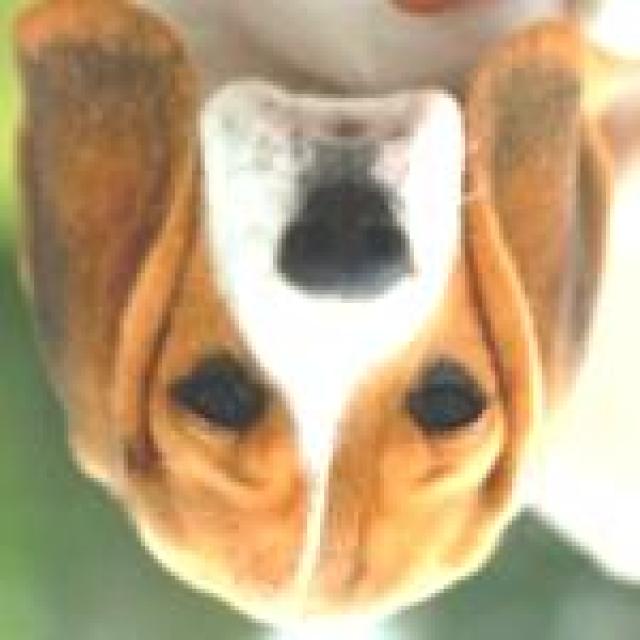
Healthy canine skin — no visible lesions, inflammation, or abnormalities. The skin and coat appear normal.